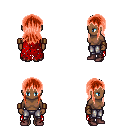
a pixel art fantasy rpg character, female body template, human, dark skin, red tattered cape, metal pants, red unkempt hairstyle, leather bracers, maroon shoes, four views (front, back, left, right), 2x2 character sprite sheet, small pixel art, hard edges, no anti-aliasing